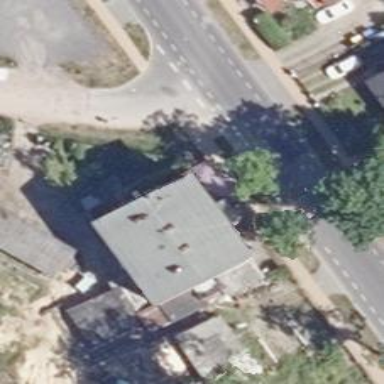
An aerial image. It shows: Restaurant.